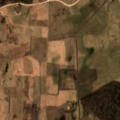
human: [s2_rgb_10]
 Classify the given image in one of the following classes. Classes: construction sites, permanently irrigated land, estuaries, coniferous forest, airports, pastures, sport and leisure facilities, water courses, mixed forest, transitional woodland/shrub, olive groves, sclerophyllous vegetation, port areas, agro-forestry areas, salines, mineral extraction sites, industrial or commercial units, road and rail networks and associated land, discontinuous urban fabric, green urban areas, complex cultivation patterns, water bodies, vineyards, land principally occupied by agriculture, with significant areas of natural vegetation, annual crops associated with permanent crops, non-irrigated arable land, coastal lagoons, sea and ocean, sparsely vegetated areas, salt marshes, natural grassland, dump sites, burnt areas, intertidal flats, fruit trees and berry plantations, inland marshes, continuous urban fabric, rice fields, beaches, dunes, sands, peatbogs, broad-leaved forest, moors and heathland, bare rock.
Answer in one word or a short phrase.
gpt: non-irrigated arable land, pastures, complex cultivation patterns, mixed forest